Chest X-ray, PA view. Patient: 56 years old, sex M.
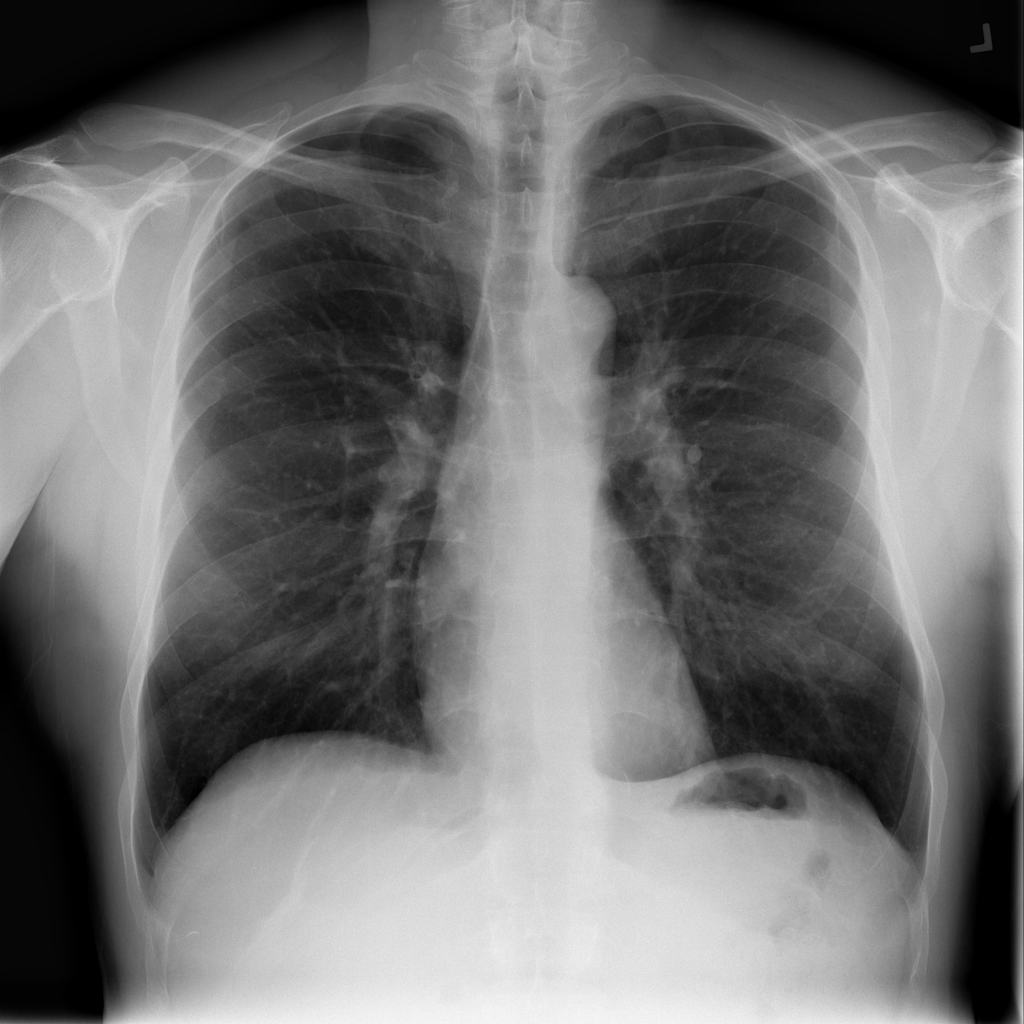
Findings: No Finding